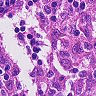
Metastatic tissue present: no